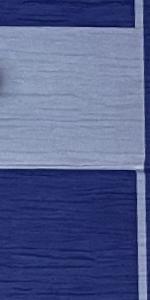
Label: Empty